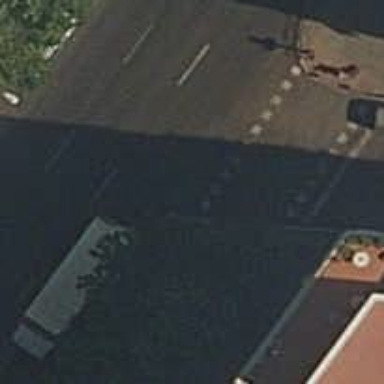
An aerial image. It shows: Secondary road with asphalt surface. It has sidewalks on both sides and shared lane for cycles.